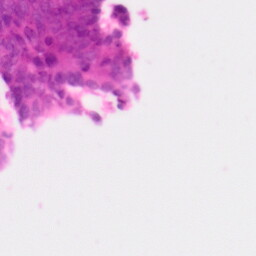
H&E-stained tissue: Colon